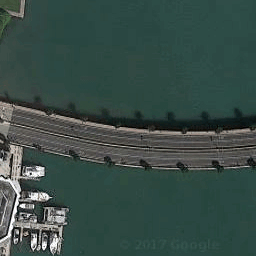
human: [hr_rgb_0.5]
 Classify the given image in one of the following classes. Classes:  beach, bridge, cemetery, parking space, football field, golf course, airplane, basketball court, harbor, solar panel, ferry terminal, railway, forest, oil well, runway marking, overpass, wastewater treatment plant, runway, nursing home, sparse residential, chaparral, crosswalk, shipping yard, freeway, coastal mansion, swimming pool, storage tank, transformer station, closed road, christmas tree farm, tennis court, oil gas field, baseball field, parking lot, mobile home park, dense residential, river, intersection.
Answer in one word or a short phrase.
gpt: bridge